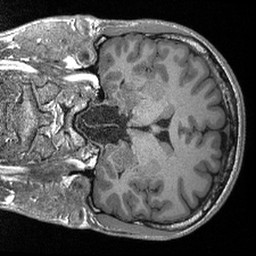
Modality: T1w
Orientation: coronal
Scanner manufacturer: siemens
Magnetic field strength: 3 T
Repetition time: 2.4 s
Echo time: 0.00213 s